Question: I am trying to create a view like the below one programmatically but it covers the whole screen and does not be like this. There could be some thing , but could not find code on google to handle this.
'''
UIView *picker = [[UIView alloc] initWithFrame:CGRectMake(0, 0, SCREEN_WIDTH, 260)];
picker.backgroundColor = [UIColor whiteColor];
'''
please help

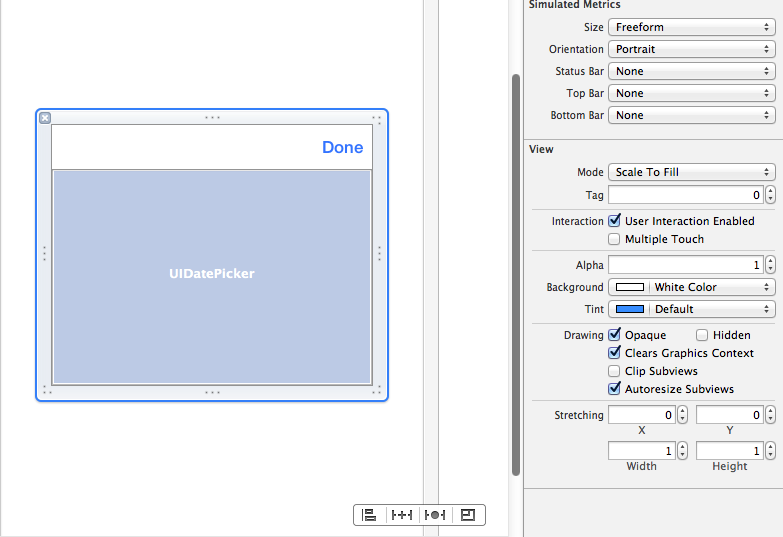
Answer: No other way than 'CGRectMake'
if you want create the 'UIView' that covers the whole screen
'''
UIView *picker = [[UIView alloc] initWithFrame:self.view.bounds];
picker.backgroundColor=[UIColor blueColor];
[self.view addSubview: picker];
'''
if you want create the 'UIView' that not covers the whole screen
'''
UIView *picker = [[UIView alloc] initWithFrame:CGRectMake(0, 0, 250, 260)];
picker.backgroundColor=[UIColor blueColor];
[self.view addSubview: picker];
'''